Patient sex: M
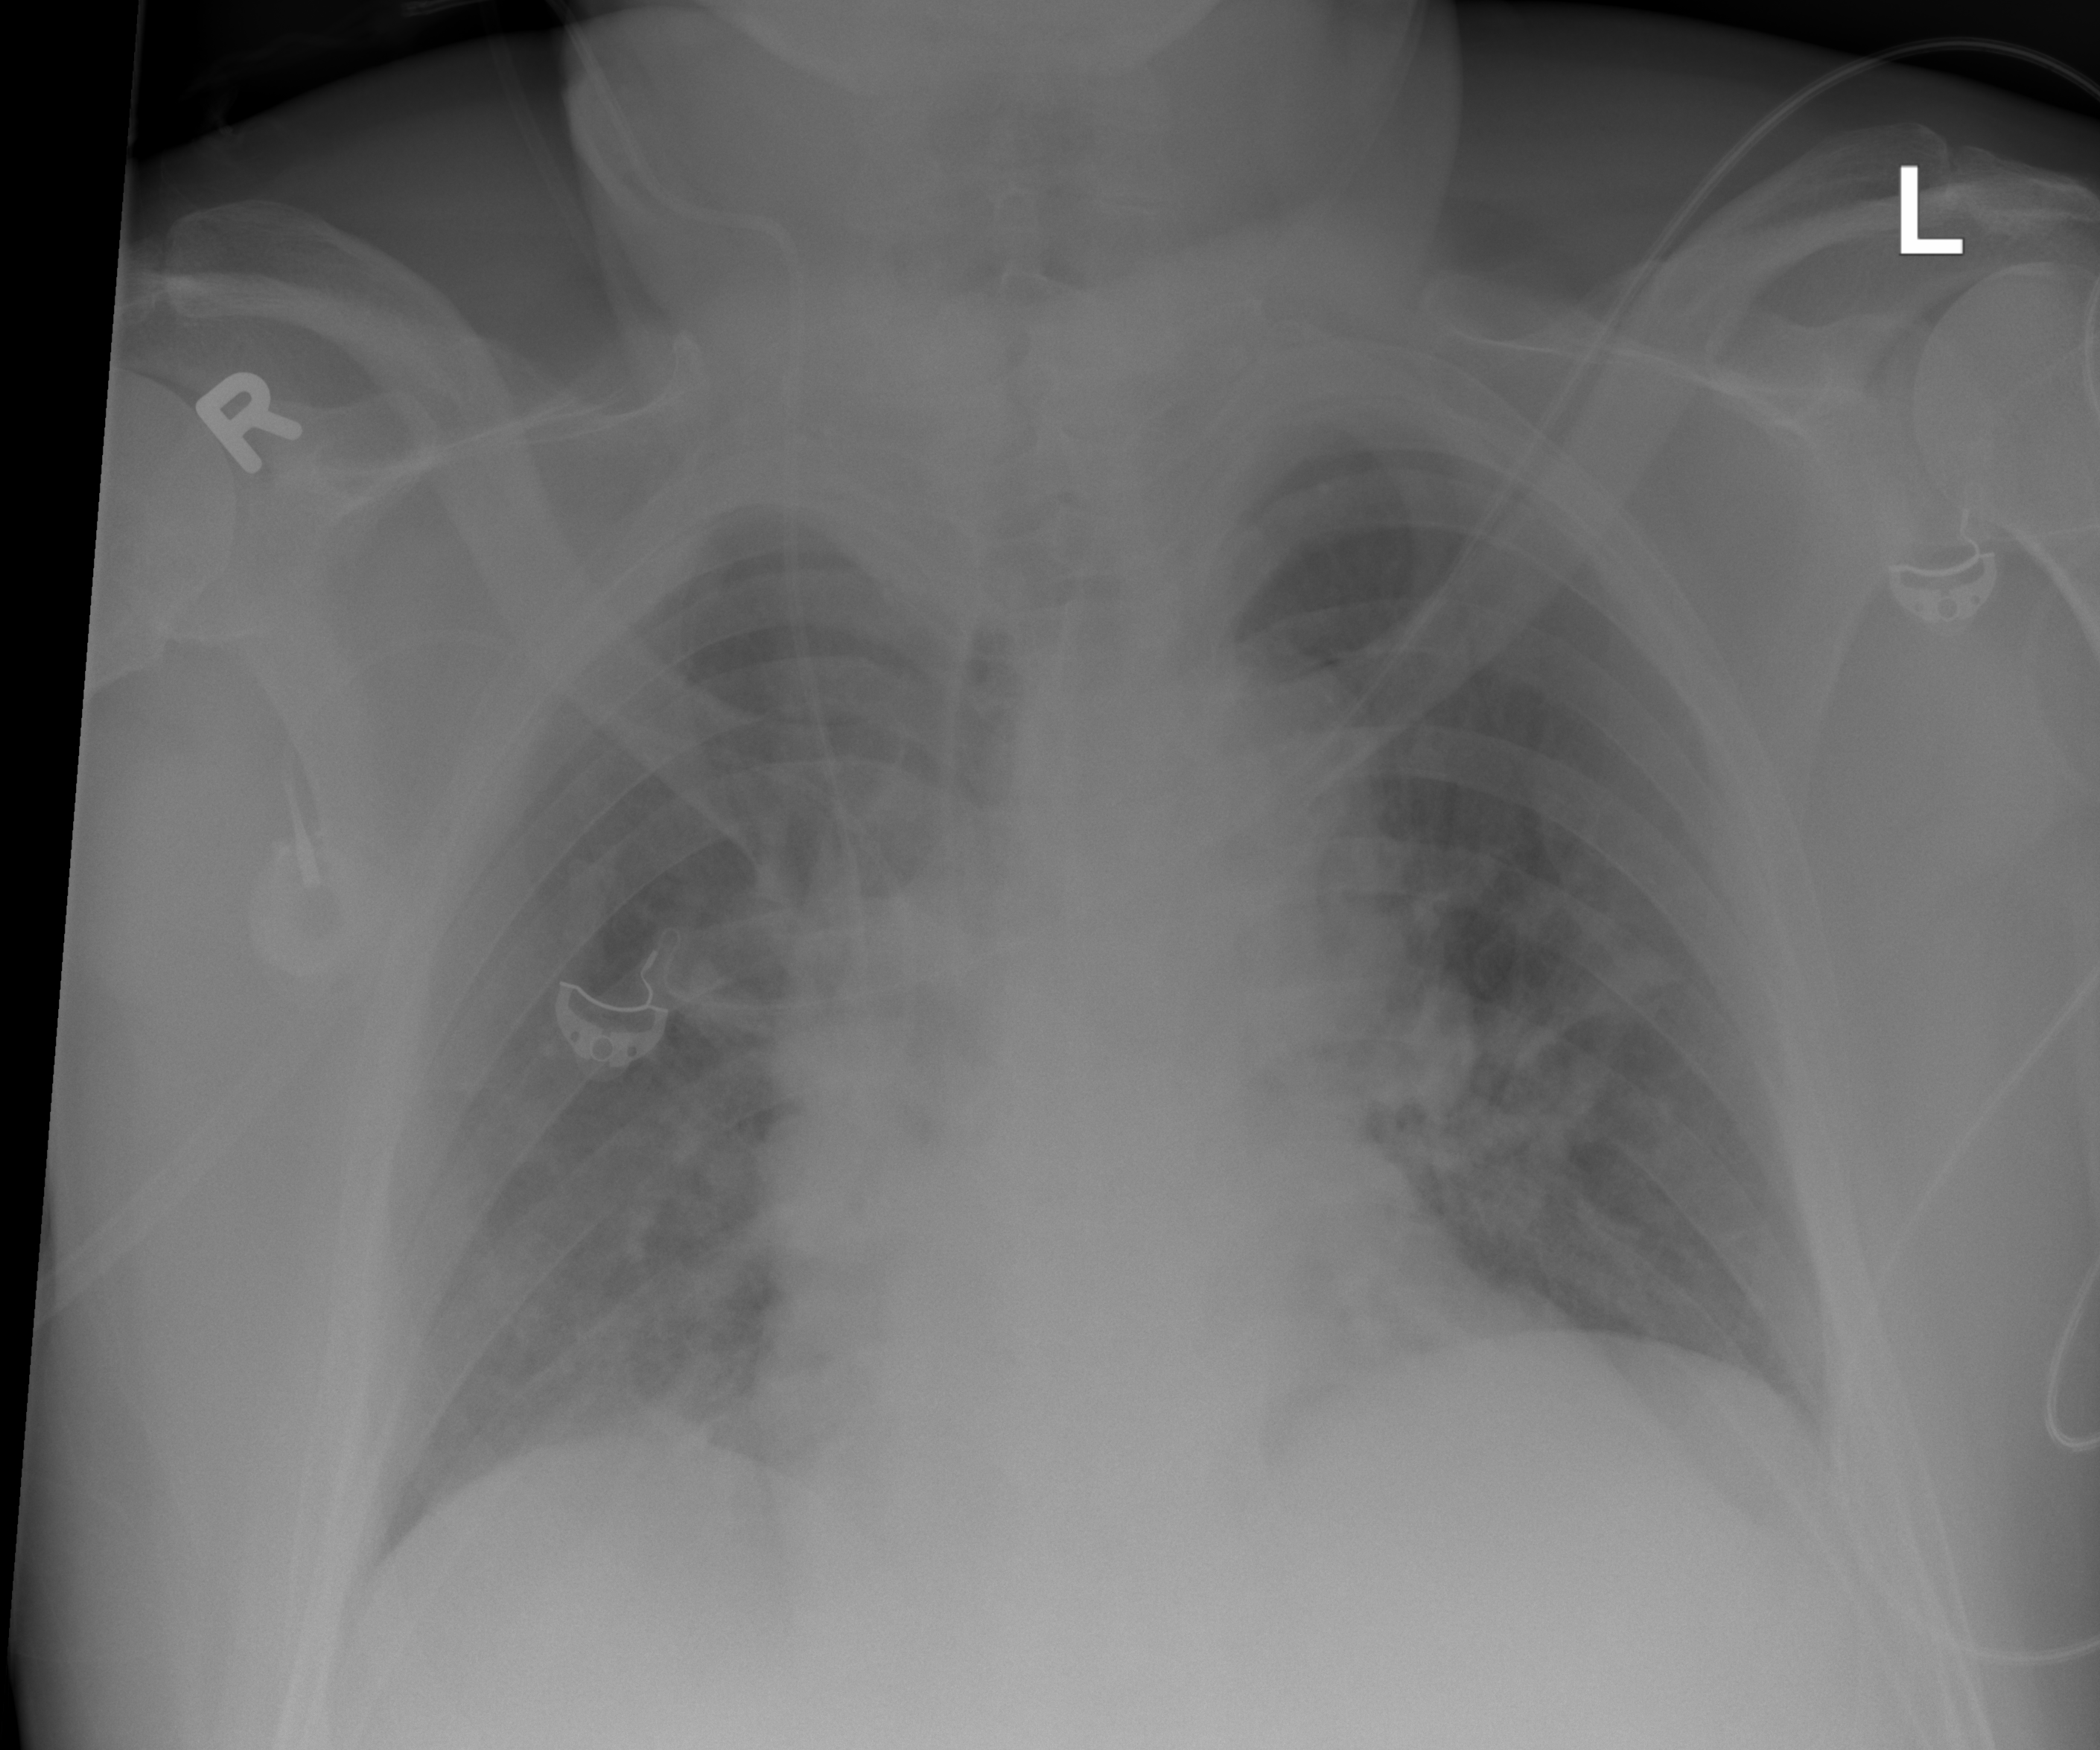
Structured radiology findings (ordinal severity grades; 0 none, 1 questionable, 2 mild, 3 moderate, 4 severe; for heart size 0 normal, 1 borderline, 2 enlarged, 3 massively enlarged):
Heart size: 1
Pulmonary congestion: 2
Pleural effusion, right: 0
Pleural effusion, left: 0
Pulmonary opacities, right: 2
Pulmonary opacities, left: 1
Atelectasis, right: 1
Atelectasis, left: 2